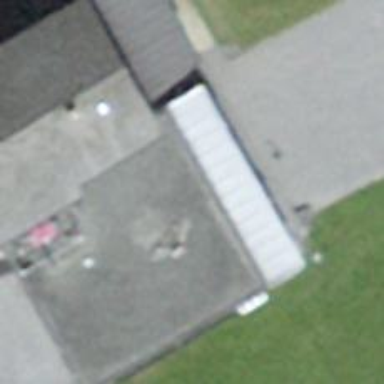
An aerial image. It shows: Convenience shop.